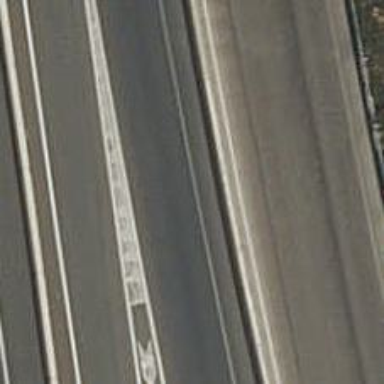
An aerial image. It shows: Asphalt motorway link.